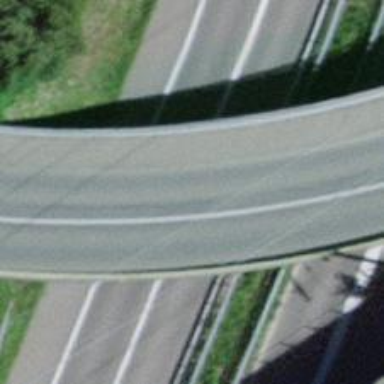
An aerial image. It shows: Motorway link.